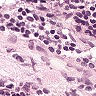
Metastatic tissue present: no